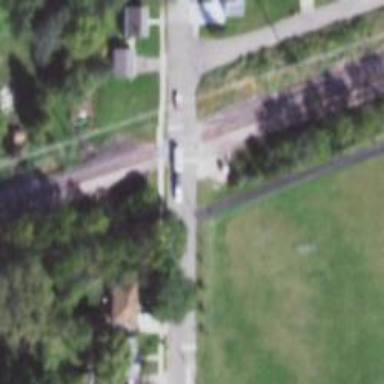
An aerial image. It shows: Level crossing along the railway.